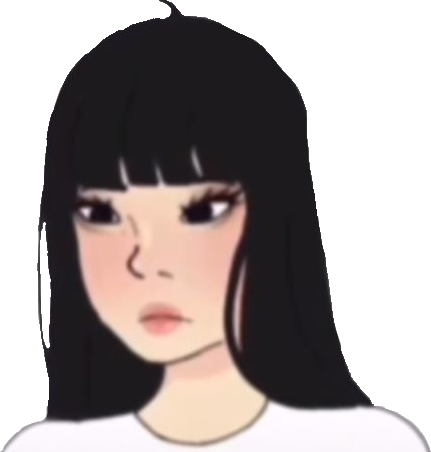
Label: 5_Doomer_Girl